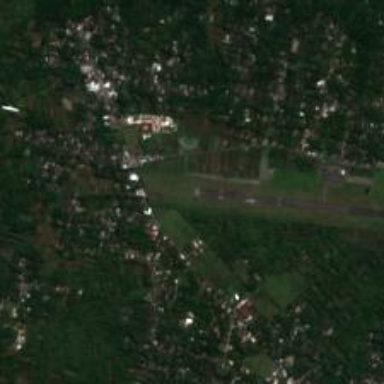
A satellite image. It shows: Runway at airport.